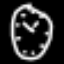
Label: clock